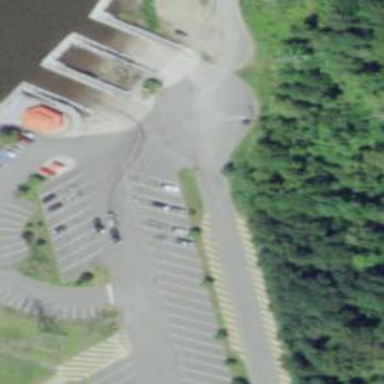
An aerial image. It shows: Parking area.